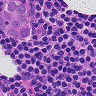
Metastatic tissue present: yes